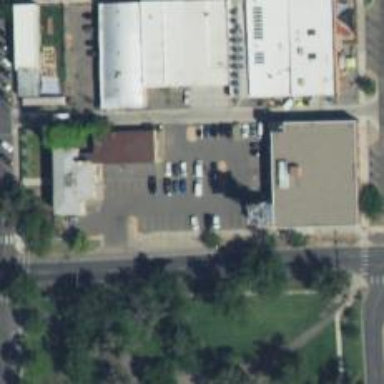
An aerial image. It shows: Parking space.